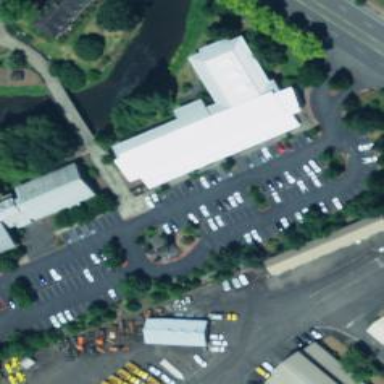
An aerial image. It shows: Public building.